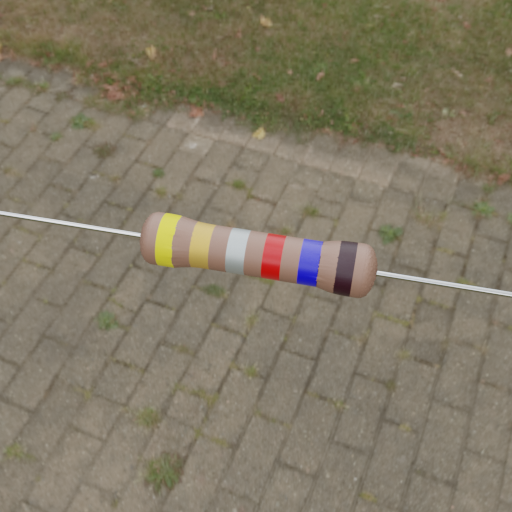
Resistor colour bands (in order): yellow, gold, silver, red, blue, black